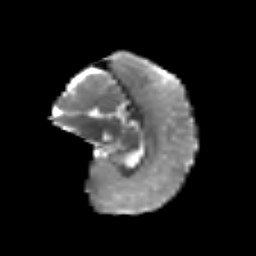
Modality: T2w
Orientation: sagittal
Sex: male
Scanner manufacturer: siemens
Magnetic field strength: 3 T
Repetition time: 5 s
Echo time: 0.071 s